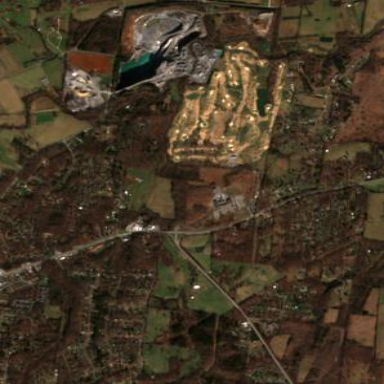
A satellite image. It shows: Golf course.